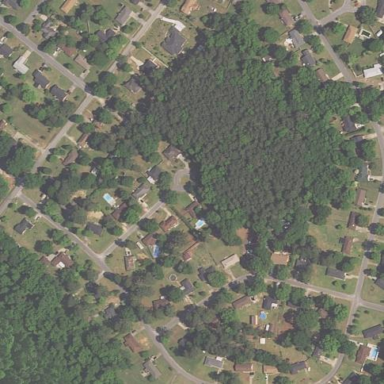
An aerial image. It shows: Residential area consisting of single-family homes in subdivision.